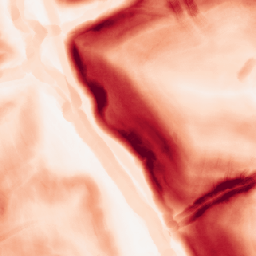
Category: morphological
Decomposition family: morphological_gradient
Decomposition parameters: size: 7
shape: disk
Upsampling method: area
Upsampling parameters: scale: 8
Upsampling scale: 8